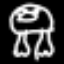
Label: frog